Question: I'm trying to cluster my data. This is the example of my data:
'''
genes param1 param2 ...
gene1 0.224 -0.113 ...
gene2 -0.149 -0.934 ...
'''
I have a thousand of genes and a hundred of parameters. I wanted to cluster my data by both genes and parameters and used clustergram for it. As there are a lot of genes it's very difficult to understand anything using a picture. Now I want to have a text-information of the 15-20 biggest clusters of genes in my data. I mean 15-20 lists of genes, that belong to different clusters. How can I do this?
Thanks
This is the example of clustergram I have from my data:

There are vertical and horizontal dendrograms here. As there is a lot of rows, it's impossible to see anything on vertical dendrogram (I need only this one).
As far as I understand, dendrogram creates a binary clusters from my data, and there are N-1 clusters from N rows of data.As these are binary clusters, there is one cluster, on the next step it splits into two, then again into two and so on. Can I get information about which genes are in which clusters on the 4-th step, for example, when there are 16 clusters?
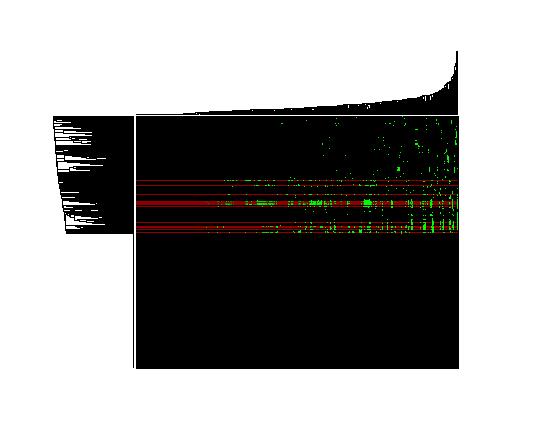
Answer: To see interesting parts of the dendrogram and heatmap more clearly, you can use the zoom button on the toolbar to select regions of interest and zoom in on them.
To find out which genes/variables are in a particular cluster, right-click on a point in one of the dendrograms that represents the cluster you're interested in, and select Export to Workspace. You'll get a structure with the following fields:
1. GroupNames -- Cell array of text strings containing the names of the row or column groups.
2. RowNodeNames -- Cell array of text strings containing the names of the row nodes.
3. ColumnNodeNames -- Cell array of text strings containing the names of the column nodes.
4. ExprValues -- An M-by-N matrix of intensity values, where M and N are the number of row nodes and of column nodes respectively.